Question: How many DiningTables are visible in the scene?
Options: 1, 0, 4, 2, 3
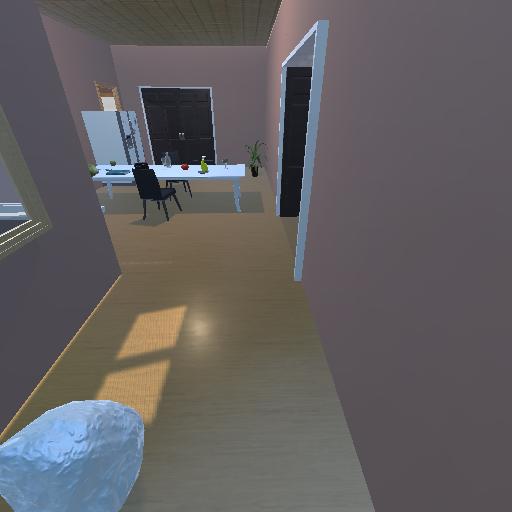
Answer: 1